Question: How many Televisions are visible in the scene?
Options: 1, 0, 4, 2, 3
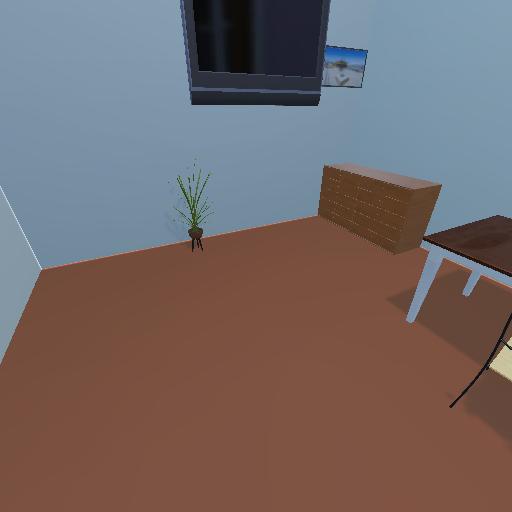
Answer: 1